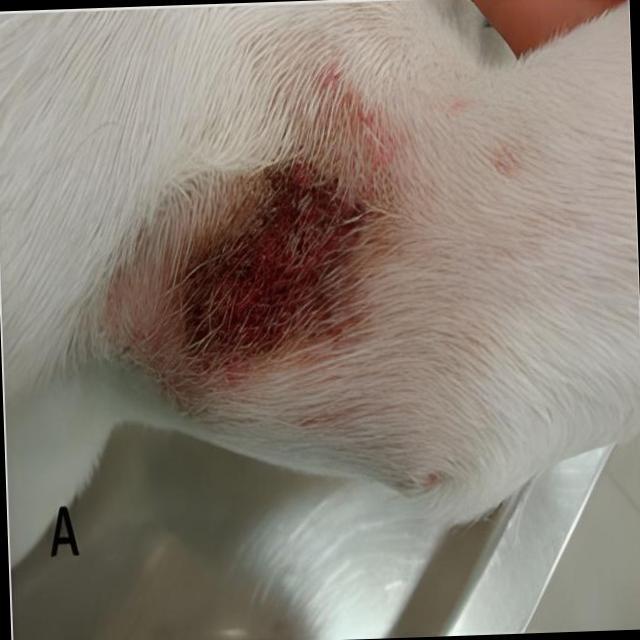
Canine dermatitis — inflammation of the skin presenting with erythema, pruritus, papules, and excoriation. May be allergic, contact, or atopic in origin.